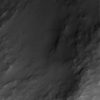
Label: not_dusty